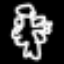
Label: angel